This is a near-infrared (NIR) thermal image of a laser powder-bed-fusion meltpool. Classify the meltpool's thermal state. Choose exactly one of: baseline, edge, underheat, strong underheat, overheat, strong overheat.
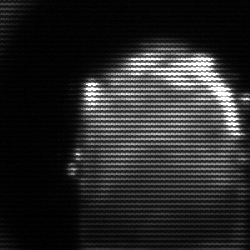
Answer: baseline